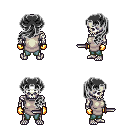
a pixel art fantasy rpg character, male body template, skeleton, white tunic, teal pants, gray princess hairstyle, gold gloves, dagger, four views (front, back, left, right), 2x2 character sprite sheet, small pixel art, hard edges, no anti-aliasing